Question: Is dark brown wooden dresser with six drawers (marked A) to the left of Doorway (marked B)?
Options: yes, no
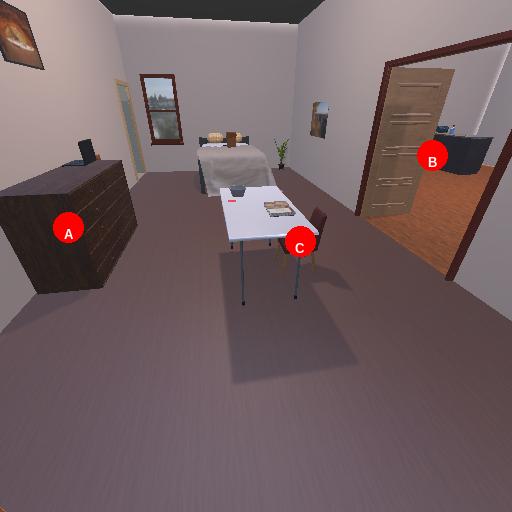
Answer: yes